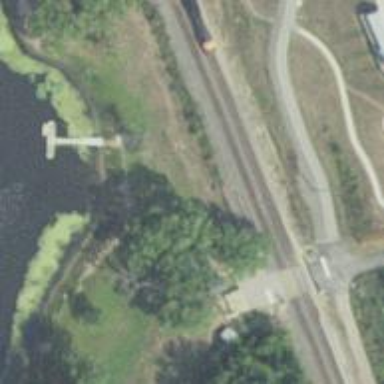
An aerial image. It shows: Slipway on leisure land.